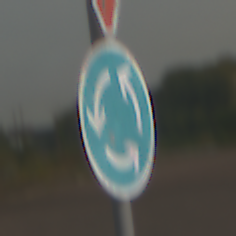
Verkehrszeichen: Kreisverkehr
Zusatzzeichen oben: VorfahrtGewaehren
Umgebung: Outdoor, Suburban
Tageszeit: SunriseSunset
Wetter: PartlyCloudy
Licht: Natural
Jahreszeit: NotSpecified
Kontrast: MediumContrast